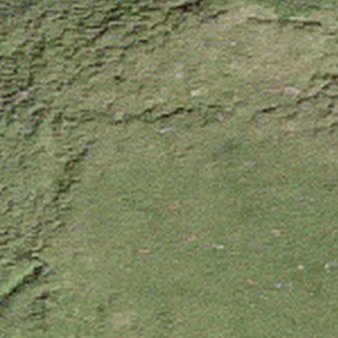
Label: other